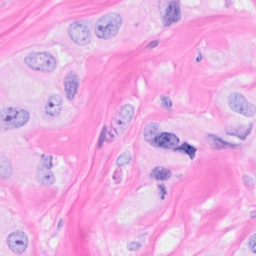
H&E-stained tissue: Breast